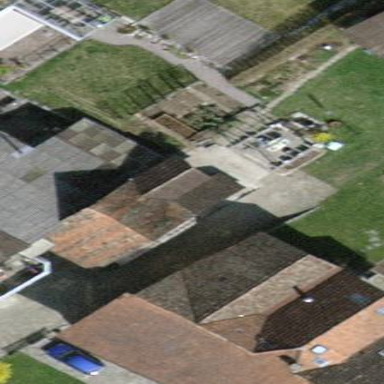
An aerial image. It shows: Terrace building.